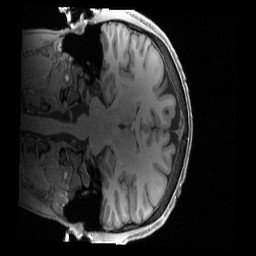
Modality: T1w
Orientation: coronal
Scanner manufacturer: siemens
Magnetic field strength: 3 T
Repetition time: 2.4 s
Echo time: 0.00222 s